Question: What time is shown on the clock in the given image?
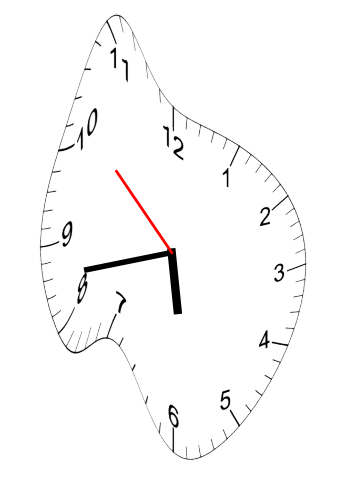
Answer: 05:42:52